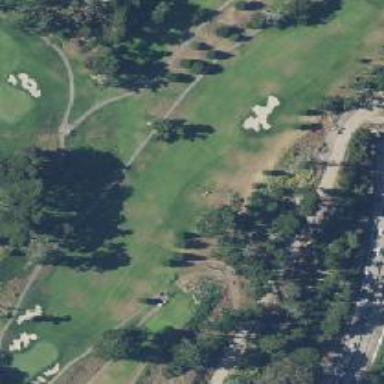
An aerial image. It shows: Golf fairway surrounded by grass.